Chest X-ray. View position: PA
Patient age: 24
Patient sex: F
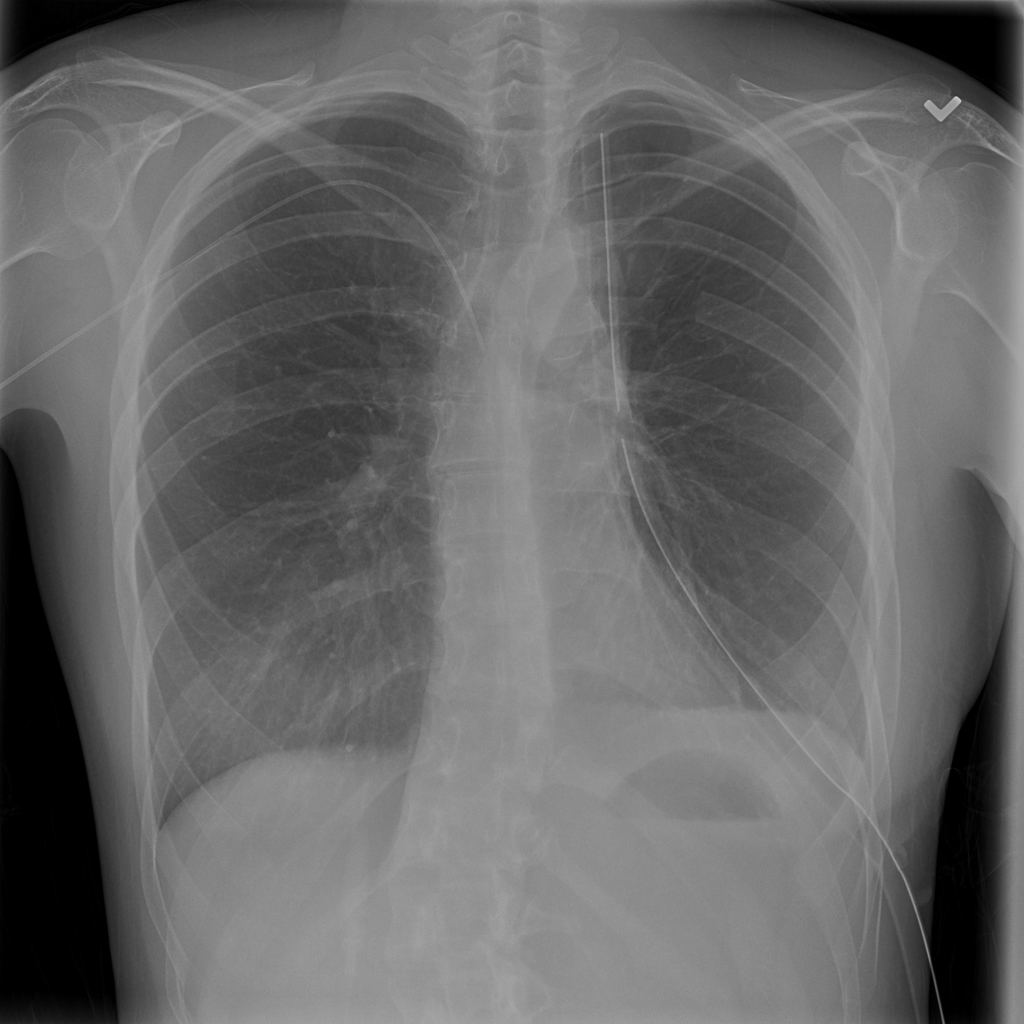
Finding: Pneumothorax